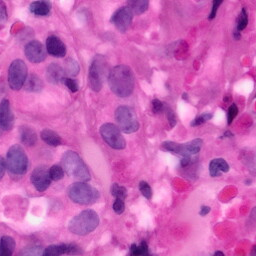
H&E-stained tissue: Pancreatic